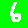
Digit: 6